I will show an image sequence of human cooking. I have annotated the images with numbered circles. Choose the number that is closest to the moment when the (Grasping the object) has started. You are a five-time world champion in this game. Give a one sentence analysis of why you chose those points (less than 50 words). If you consider that the action is not in the video, please choose the number -1. Provide your answer at the end in a json file of this format: {"points": []}
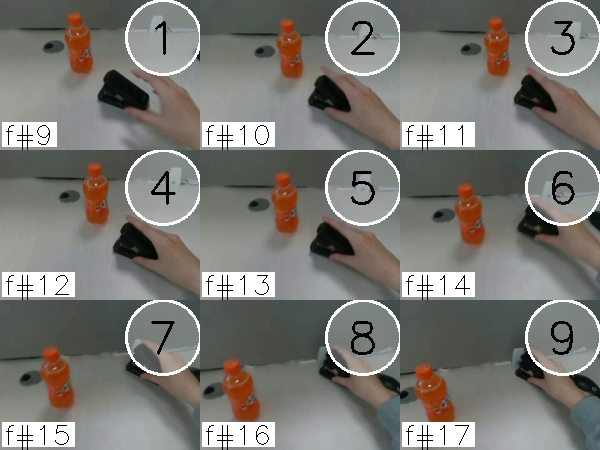
Frame 3 shows the clearest moment of hand-object contact.
{"points": [3]}